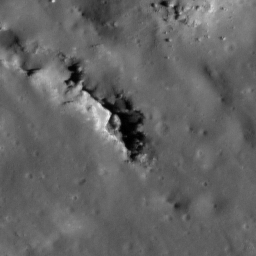
Pit: Copernicus 20
Host crater: Copernicus
Host type: impact_melt
Lunar coordinates: latitude 10.352, longitude 339.735